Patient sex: F
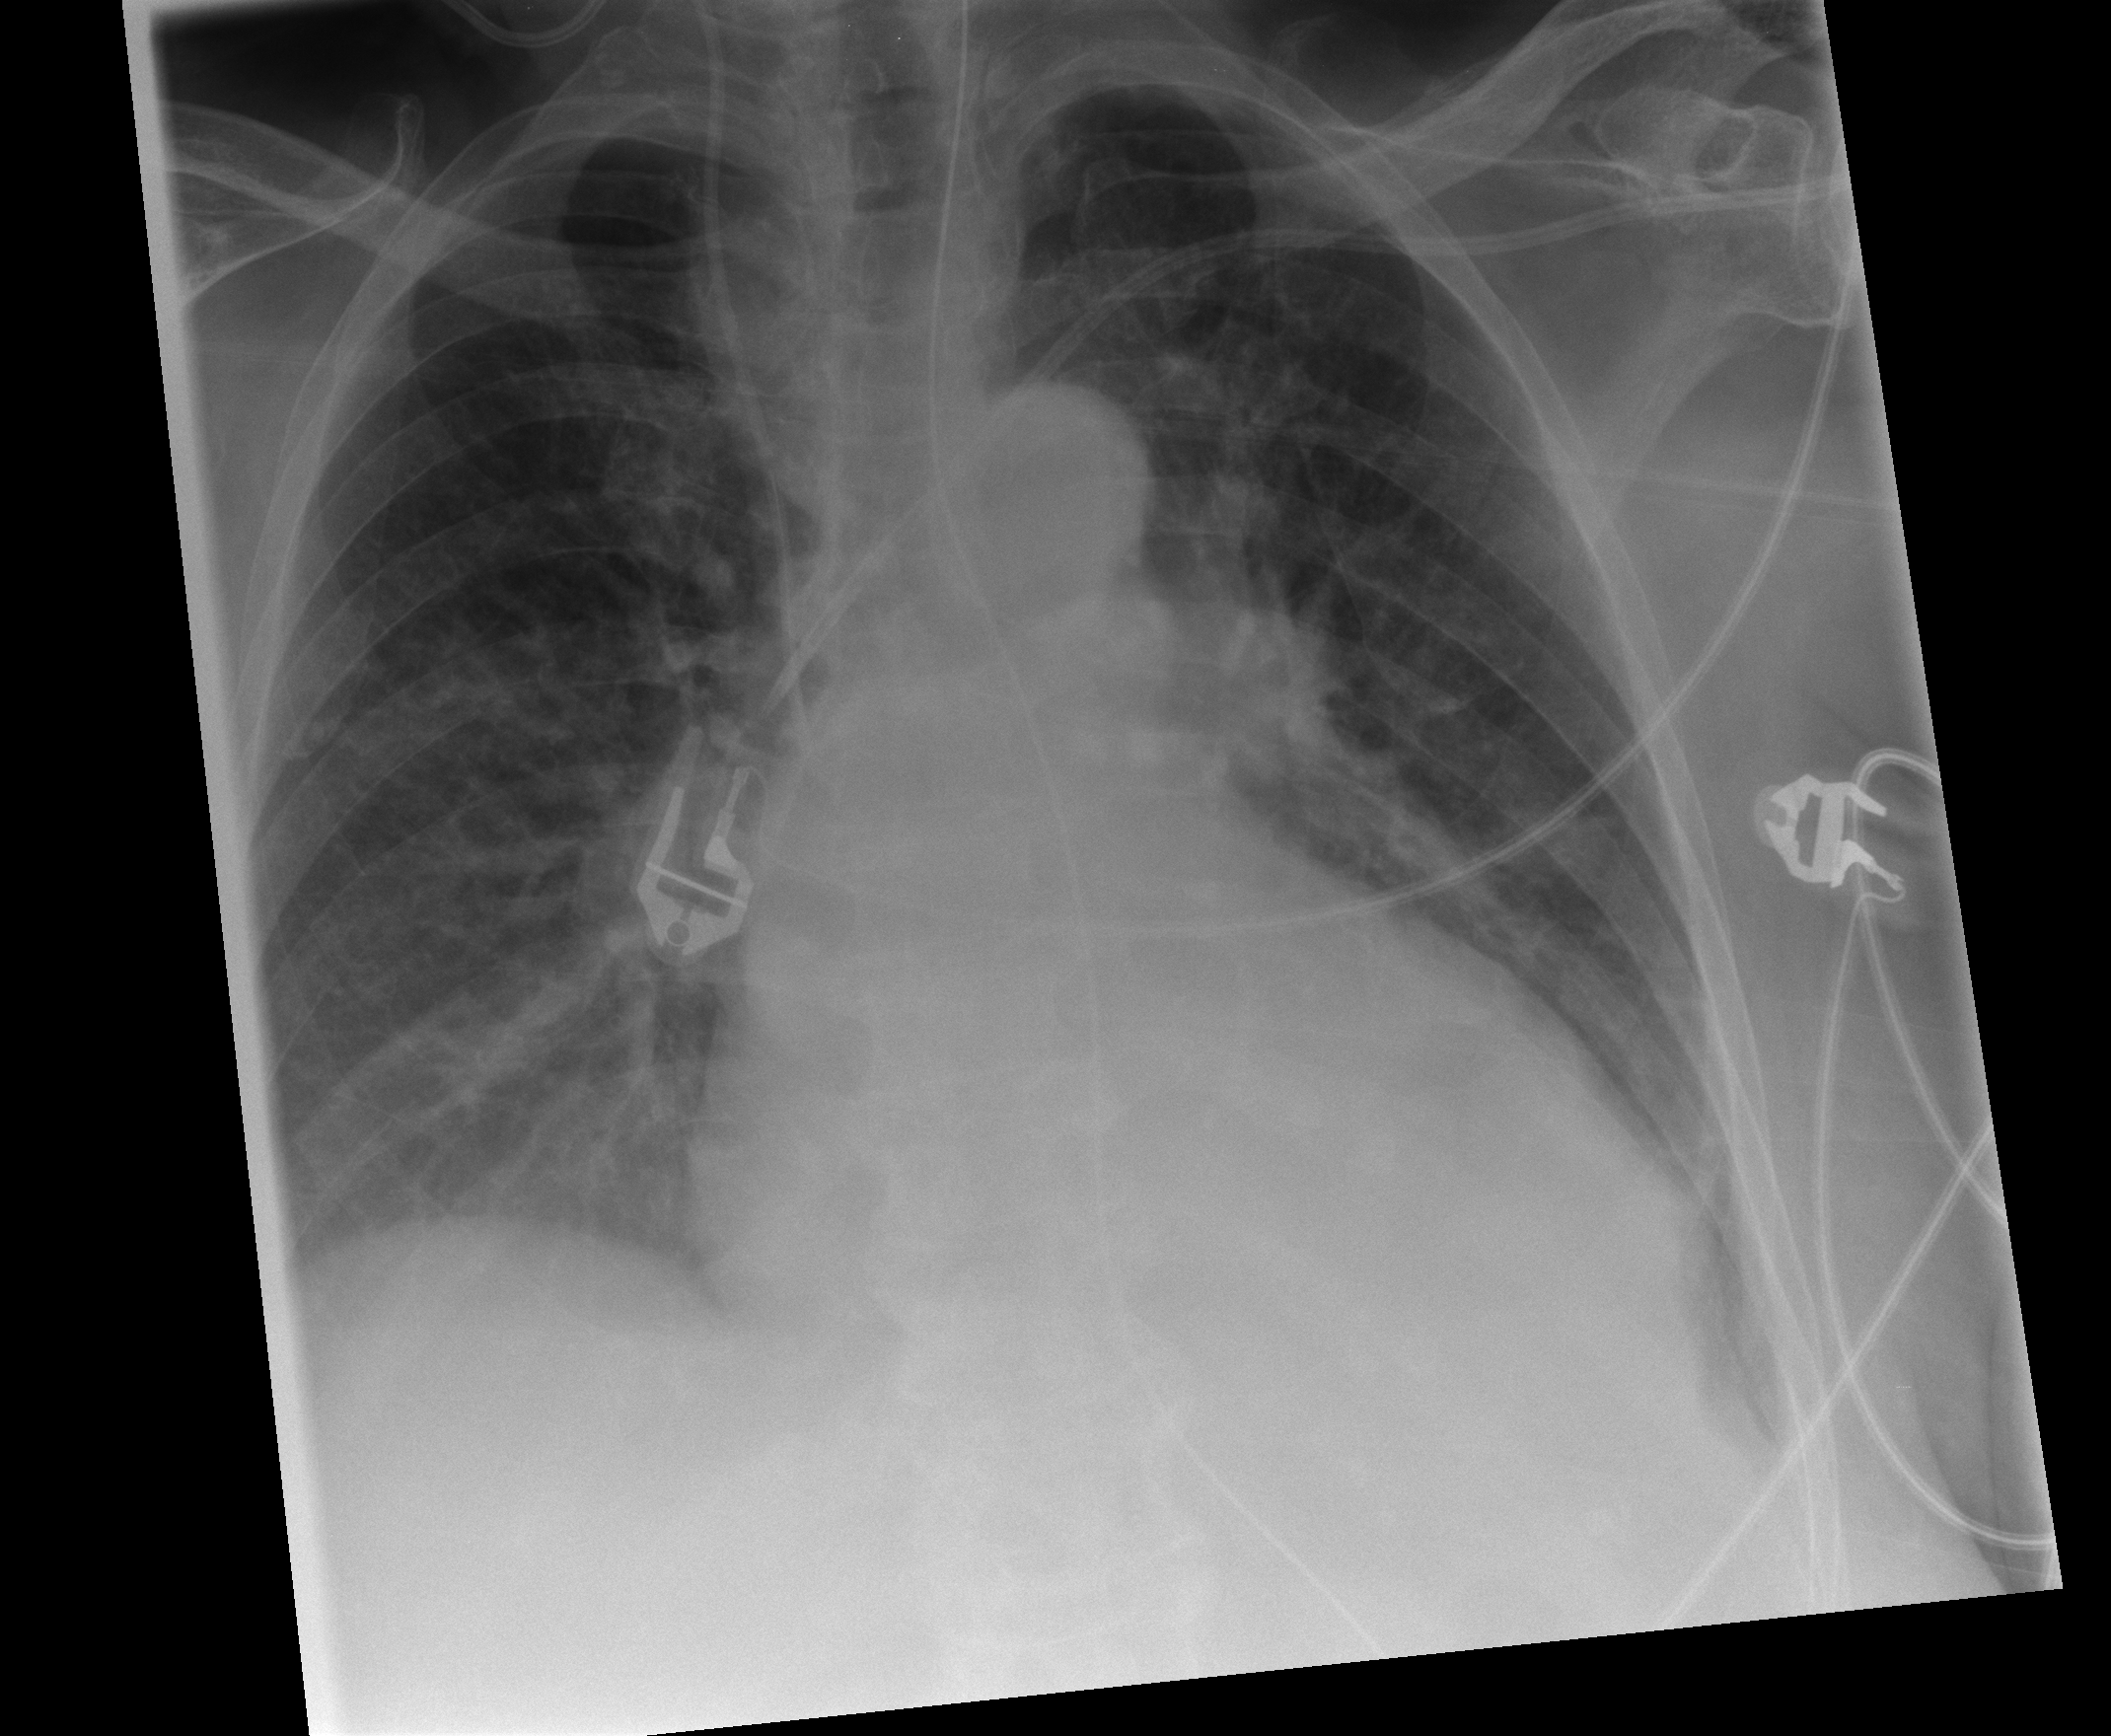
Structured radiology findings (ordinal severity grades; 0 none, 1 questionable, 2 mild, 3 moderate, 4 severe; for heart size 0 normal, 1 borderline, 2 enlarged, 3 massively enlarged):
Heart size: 2
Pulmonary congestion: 2
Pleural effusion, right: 0
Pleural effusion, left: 1
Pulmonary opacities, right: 2
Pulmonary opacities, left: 0
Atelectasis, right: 2
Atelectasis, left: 2